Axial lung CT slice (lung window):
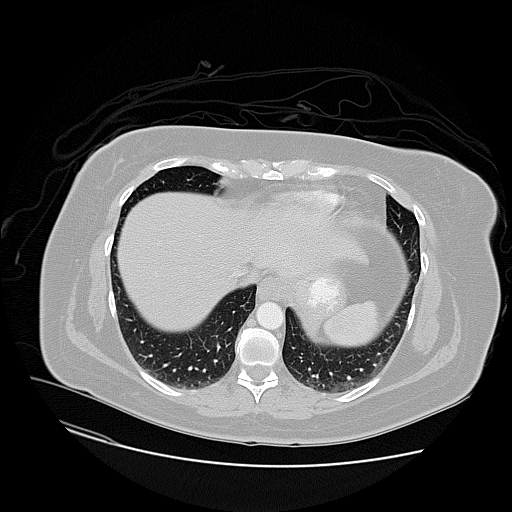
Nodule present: no